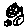
Label: moon